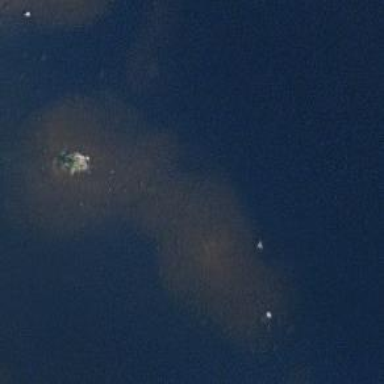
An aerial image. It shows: Islet.